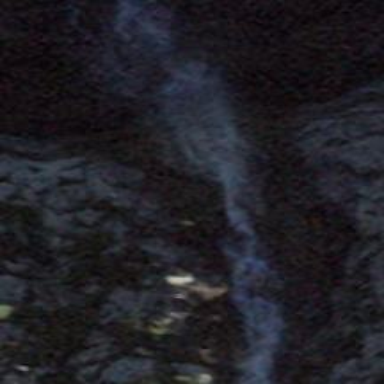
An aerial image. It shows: Beautiful waterfall.